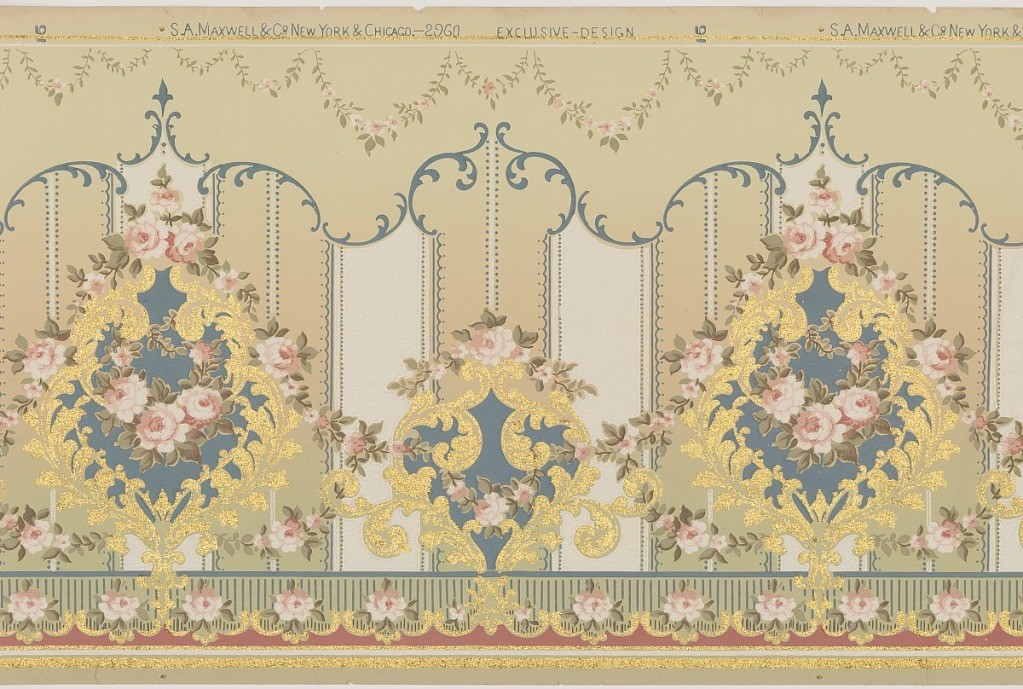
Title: Brillion Collection
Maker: S.A. Maxwell & Co.
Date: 1905–1915
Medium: Machine-printed paper, applied mica flakes
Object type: Frieze
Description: Flitter frieze, with large and small acanthus cartouches, alternating, surrounded by and containing rose garlands, against ribbon-like bands. Bottom edge has roses against dentilled pattern enclosed with a band of three stripes. Top edge caps a scalloped band of rose-and-leaf garlands. Background: Jade green blended to buff, then to pale celadon. Pattern: Teal blue, coral, pink, rose, white, light and dark olive, magenta, gold mica flakes.